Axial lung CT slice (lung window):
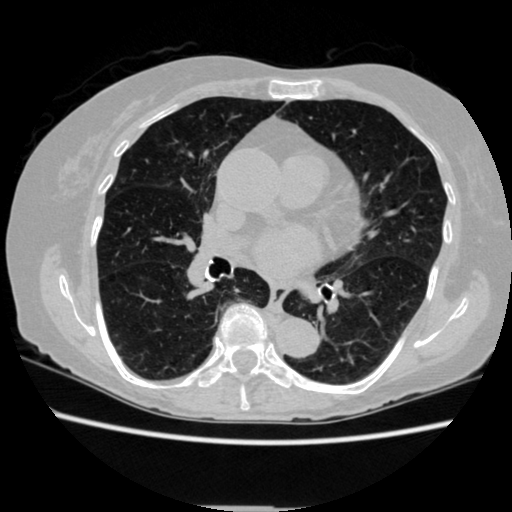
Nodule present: no